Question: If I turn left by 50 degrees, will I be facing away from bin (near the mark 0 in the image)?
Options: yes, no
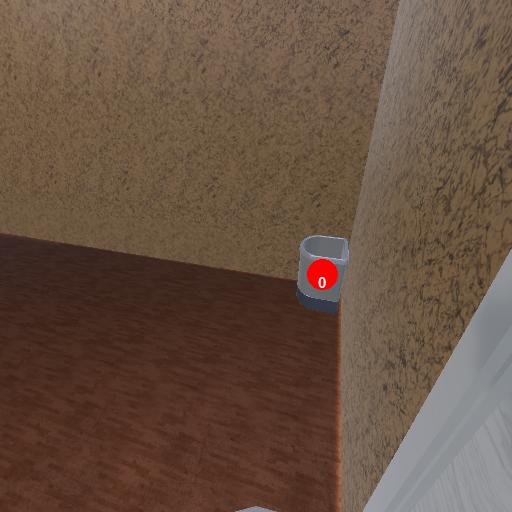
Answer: yes